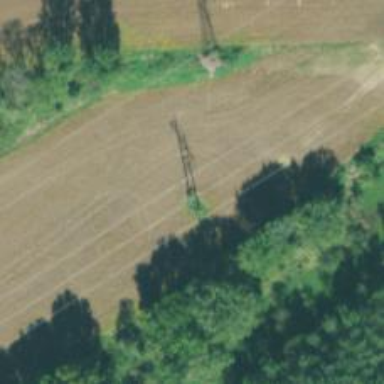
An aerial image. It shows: H-frame power tower with distinctive design.